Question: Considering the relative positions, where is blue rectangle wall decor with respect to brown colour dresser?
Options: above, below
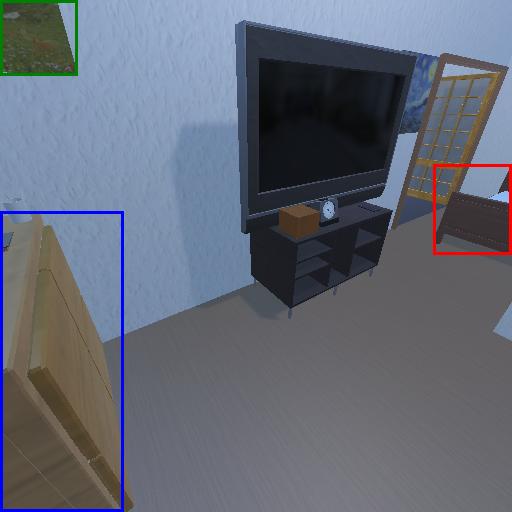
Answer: above